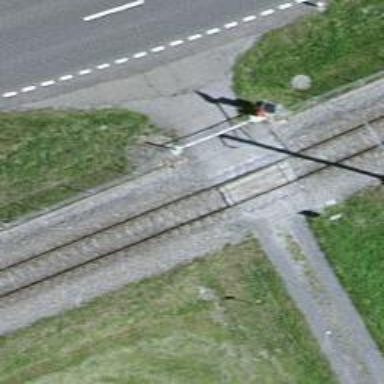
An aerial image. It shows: Level crossing along the railway.